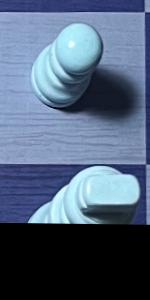
Label: King_White